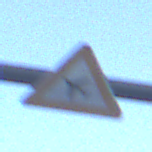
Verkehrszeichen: FlugbetriebRechts
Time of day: SunriseSunset
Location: Outdoor (Urban)
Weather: Clear
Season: NotSpecified
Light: Natural